Aerial crown-view tile of a tropical tree (Barro Colorado Island, Panama), acquired 20241112:
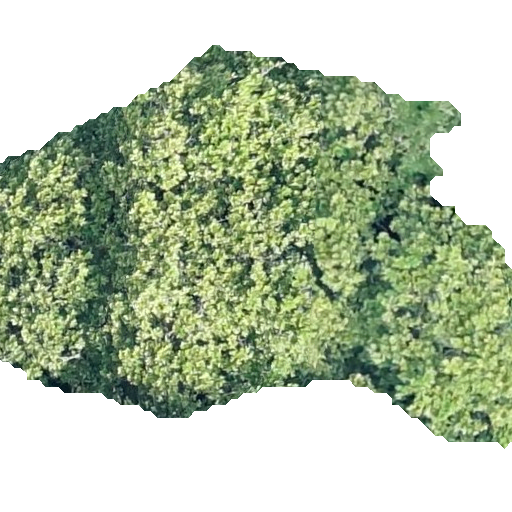
Species: Anacardium excelsum
GBIF accepted scientific name: Anacardium excelsum
Crown area: 246.604 m²